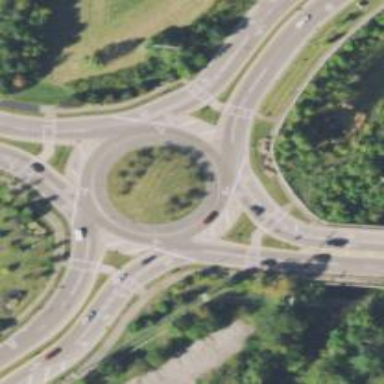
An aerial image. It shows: Asphalt road marked as trunk highway leading to roundabout.